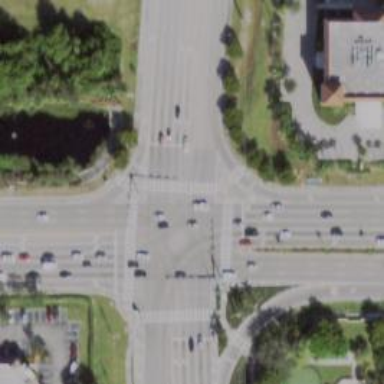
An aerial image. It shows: Footway that serves as traffic island.